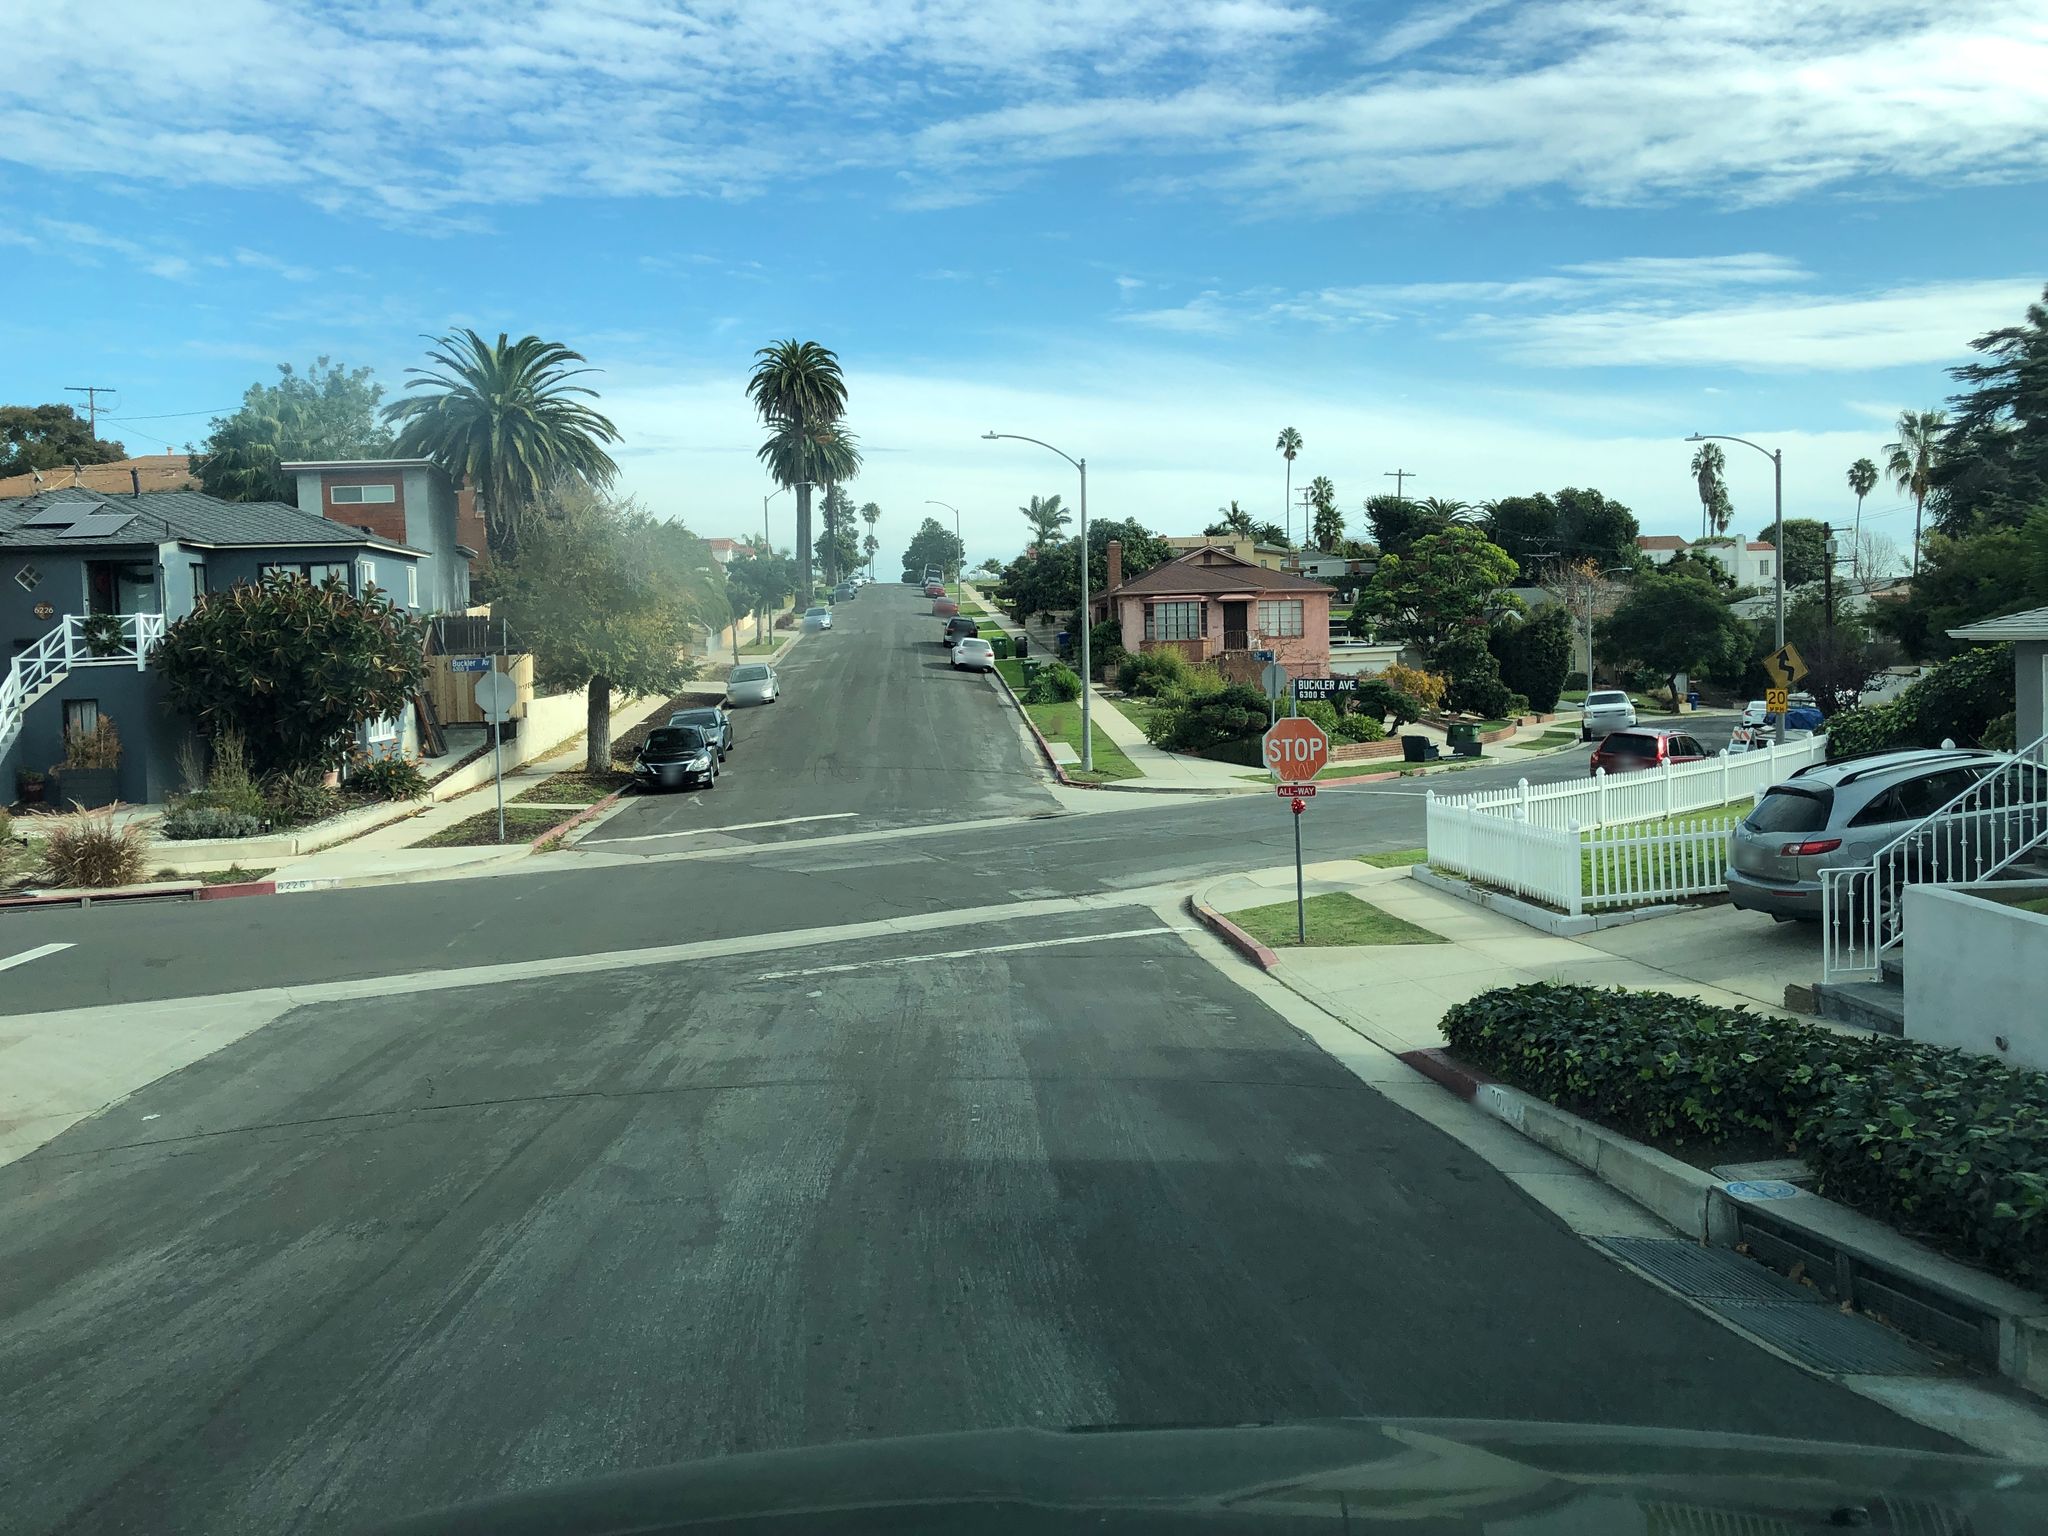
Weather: clear
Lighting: day
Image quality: good
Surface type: driving surface
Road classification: residential
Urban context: urban centre
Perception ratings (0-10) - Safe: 4.28, Lively: 8.42, Beautiful: 8.1, Boring: 2.22, Depressing: 2.11, Wealthy: 6.84